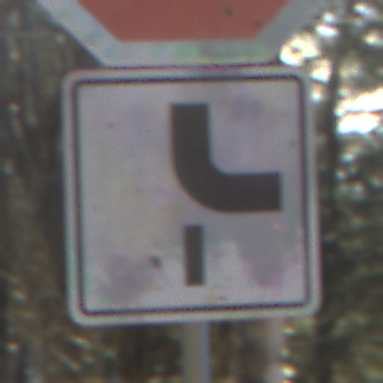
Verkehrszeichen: VerlaufVorfahrtsstrasse10
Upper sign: Stop
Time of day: MorningAfternoon
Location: Outdoor (Nature)
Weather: Clear
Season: Winter
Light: Natural